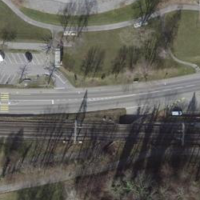
EUNIS habitat code: 53
Species observed at this site:
Tussilago farfara